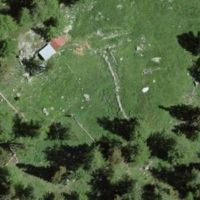
EUNIS habitat code: 43
Species observed at this site:
Silene dioica